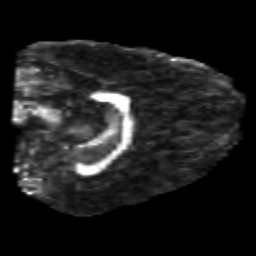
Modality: FA
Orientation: sagittal
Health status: healthy
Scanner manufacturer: philips
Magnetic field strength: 3 T
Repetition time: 6.964 s
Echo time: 0.092 s